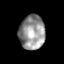
Tissue: prostate
Cell type: Endothelial cells
Senescence score: 0.7466
Nuclear area (px): 865
Mean DAPI intensity: 147.913